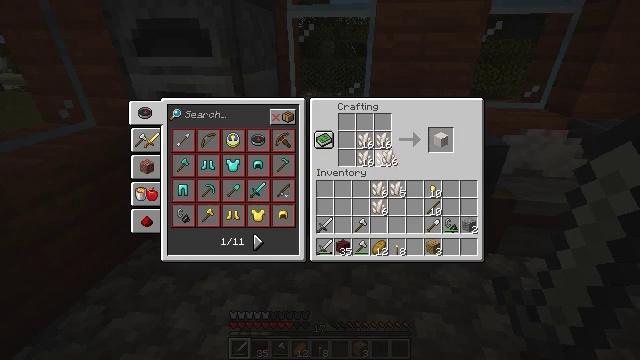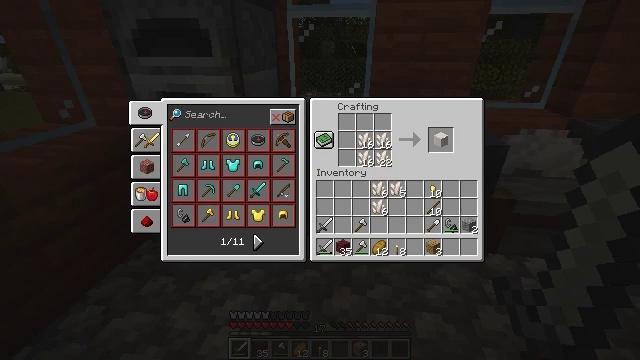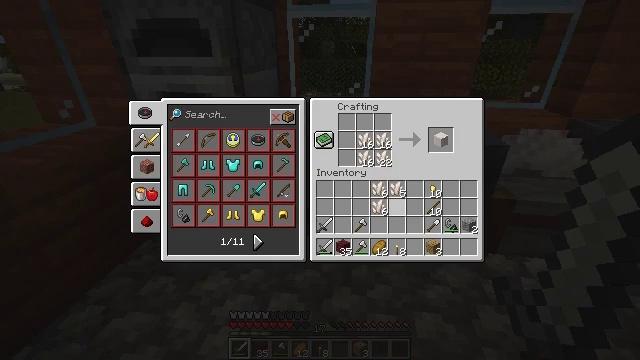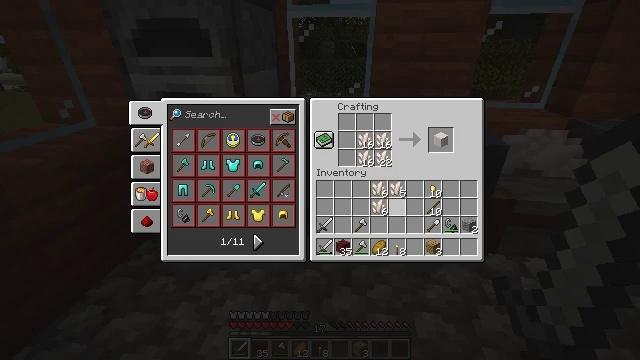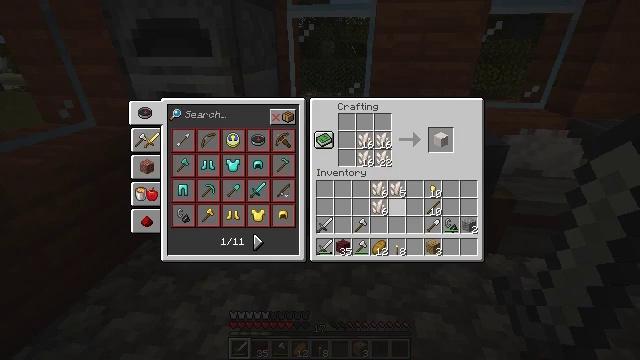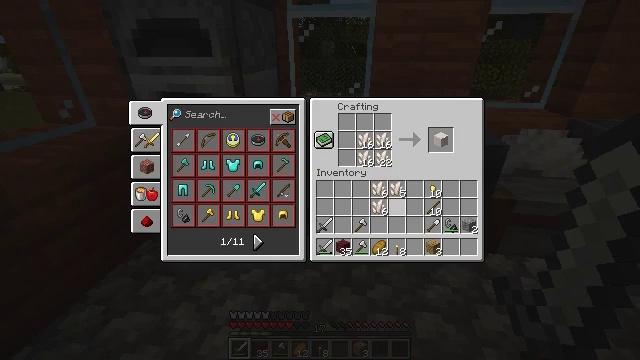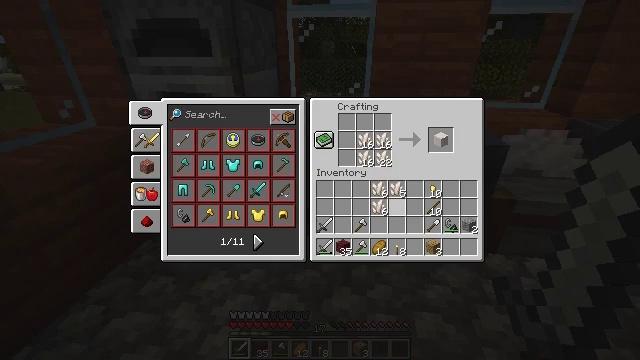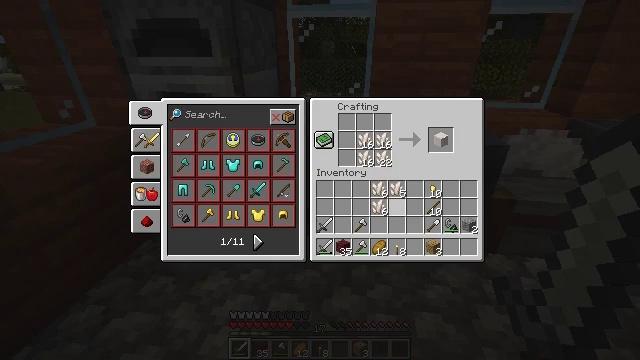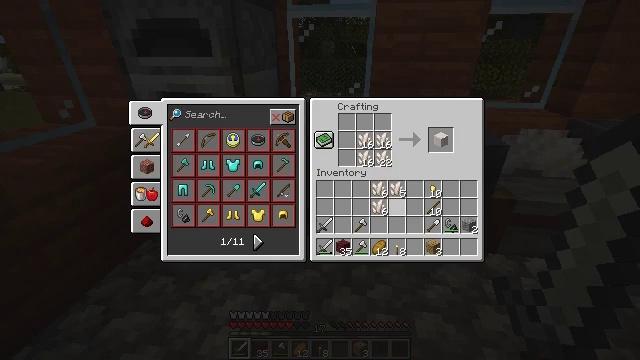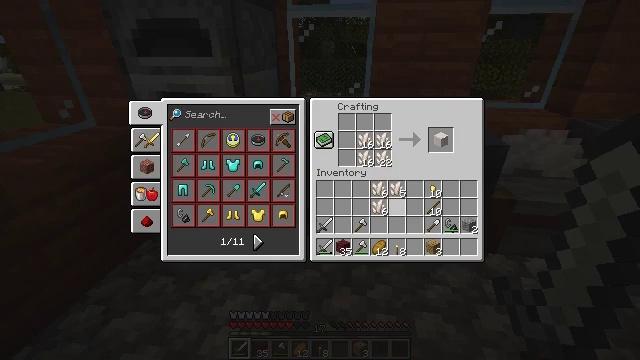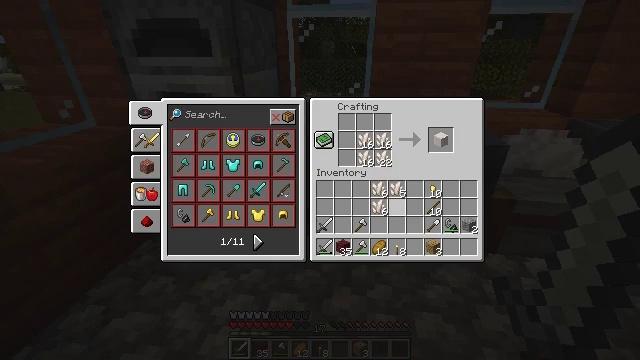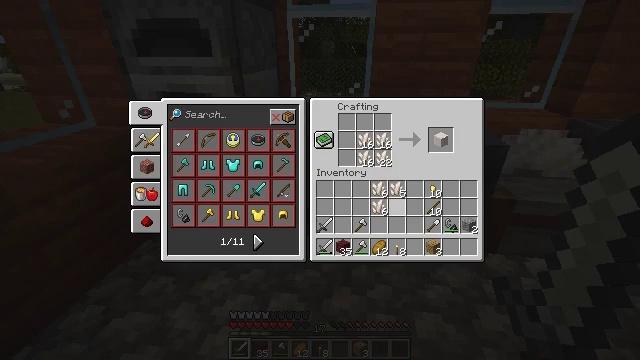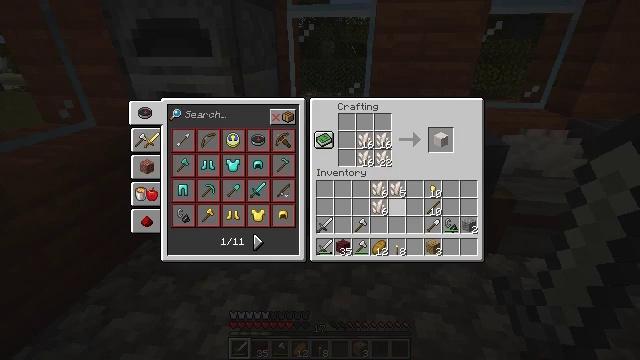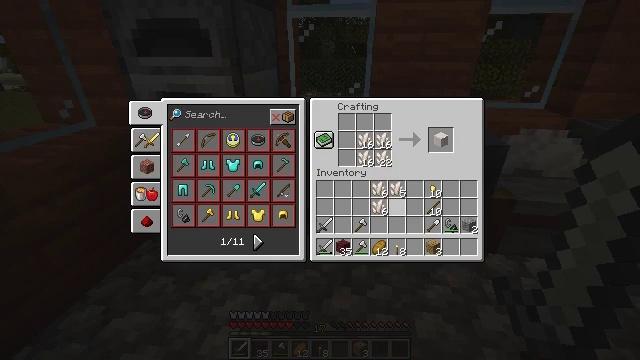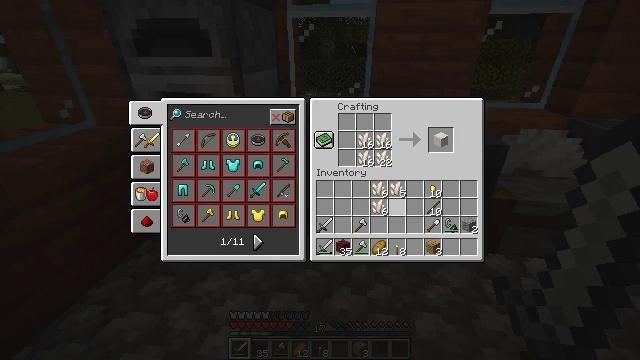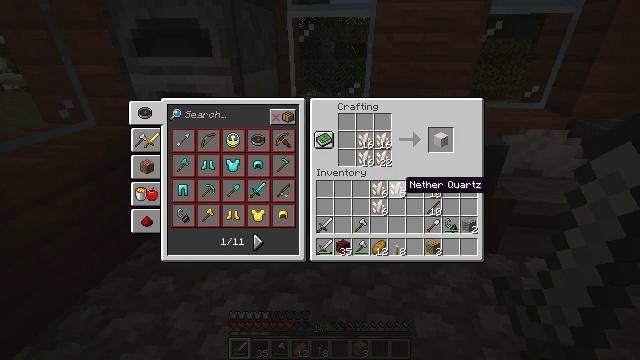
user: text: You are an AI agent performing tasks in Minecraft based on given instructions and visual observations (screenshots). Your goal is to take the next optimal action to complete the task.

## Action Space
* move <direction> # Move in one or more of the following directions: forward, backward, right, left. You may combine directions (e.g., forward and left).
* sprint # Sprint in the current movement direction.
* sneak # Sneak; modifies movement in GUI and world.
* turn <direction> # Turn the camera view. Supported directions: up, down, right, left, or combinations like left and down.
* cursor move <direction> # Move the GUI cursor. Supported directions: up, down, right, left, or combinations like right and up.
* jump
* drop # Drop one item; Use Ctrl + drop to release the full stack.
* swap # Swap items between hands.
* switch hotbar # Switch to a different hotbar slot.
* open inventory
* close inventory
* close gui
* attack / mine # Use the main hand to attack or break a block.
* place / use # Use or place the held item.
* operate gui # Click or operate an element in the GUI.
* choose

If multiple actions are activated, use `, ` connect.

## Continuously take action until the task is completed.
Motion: motion action
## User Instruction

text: Obtain a quartz block through crafting nether quartz on the crafting table.
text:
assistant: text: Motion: open gui
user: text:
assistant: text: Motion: cursor move down
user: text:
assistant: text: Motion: no_op
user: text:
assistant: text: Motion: no_op
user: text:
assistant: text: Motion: no_op
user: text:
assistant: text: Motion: no_op
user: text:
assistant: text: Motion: no_op
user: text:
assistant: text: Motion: no_op
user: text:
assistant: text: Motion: no_op
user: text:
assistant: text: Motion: no_op
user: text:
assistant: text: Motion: no_op
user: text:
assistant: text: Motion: no_op
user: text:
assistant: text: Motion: no_op
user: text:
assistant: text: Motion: no_op
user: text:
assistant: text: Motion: no_op
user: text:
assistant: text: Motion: no_op
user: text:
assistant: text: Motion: operate gui
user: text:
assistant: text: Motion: operate gui
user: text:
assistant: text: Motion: operate gui
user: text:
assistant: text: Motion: cursor move up
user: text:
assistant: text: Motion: cursor move left and up
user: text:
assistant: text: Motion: no_op
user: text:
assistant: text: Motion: no_op
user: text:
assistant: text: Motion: no_op
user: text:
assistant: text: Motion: no_op
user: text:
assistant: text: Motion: no_op
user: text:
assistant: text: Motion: operate gui
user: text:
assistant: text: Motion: operate gui
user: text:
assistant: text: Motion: operate gui
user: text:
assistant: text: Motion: operate gui